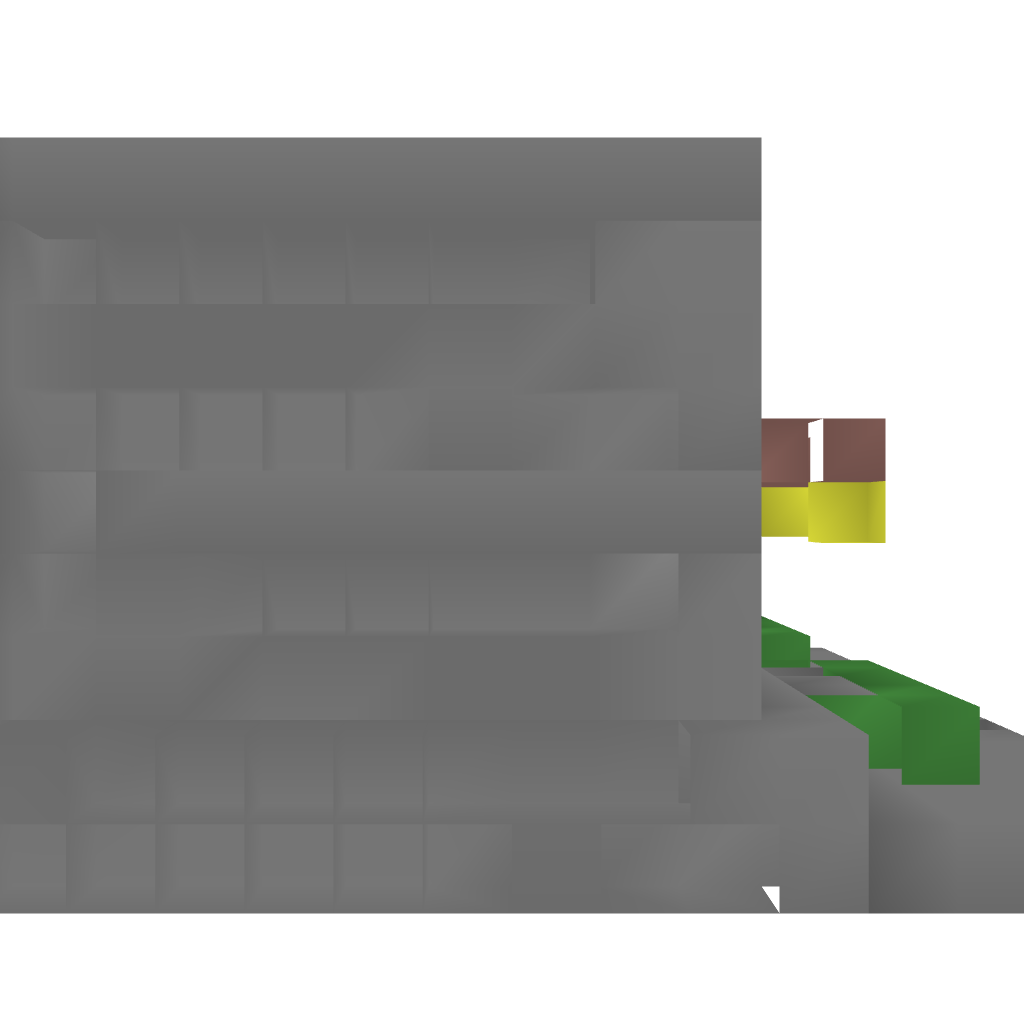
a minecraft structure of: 4-unit Apartment Building (CF) good quality